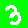
Digit: 3